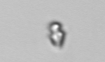
Label: Heterocapsa_rotundata